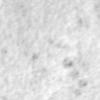
Label: no_change